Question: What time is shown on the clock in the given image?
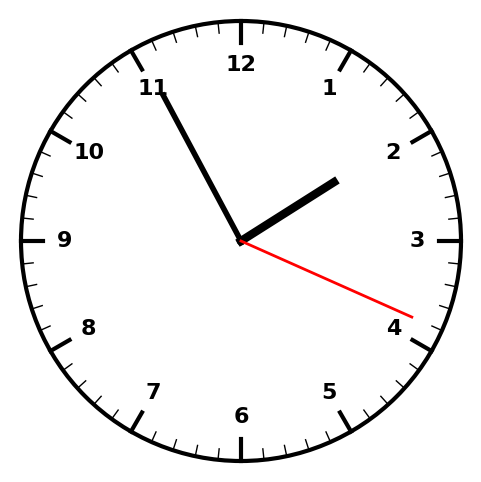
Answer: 01:55:19